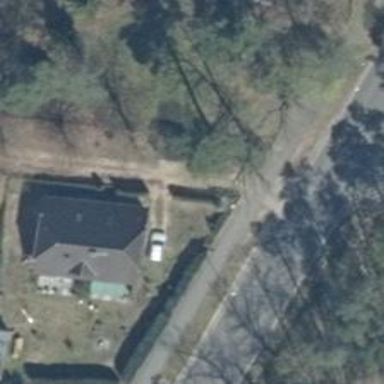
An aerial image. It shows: Dirt service road.